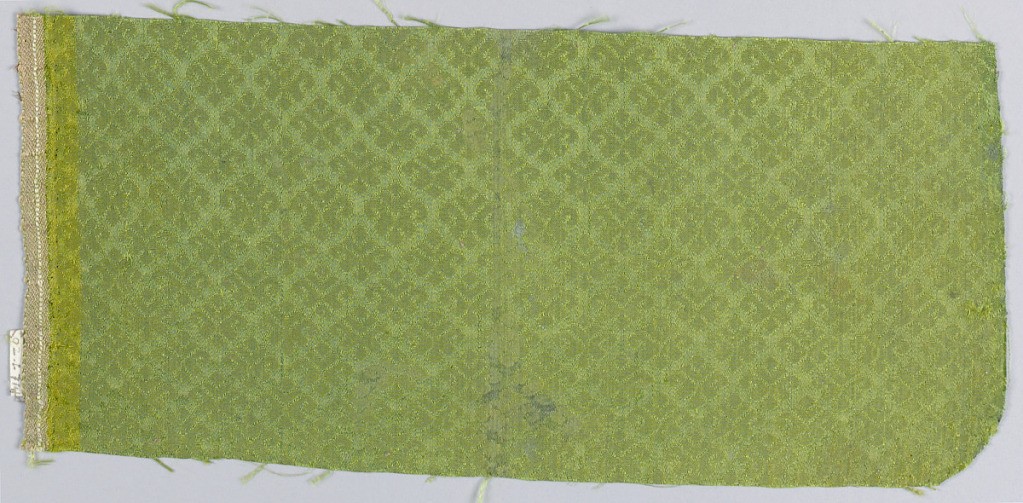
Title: Fragment
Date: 17th century
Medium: silk Technique: 4&1 satin damask
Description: Small detached motifs in green.
Selvage at one side.